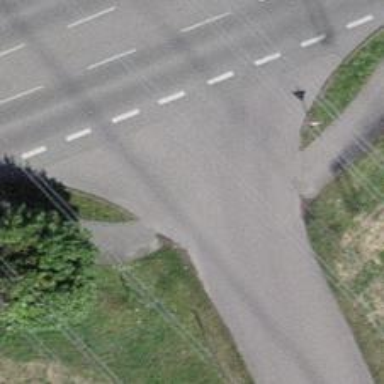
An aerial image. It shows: Crossing on the road.